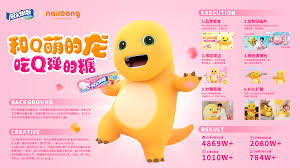
Label: nailong